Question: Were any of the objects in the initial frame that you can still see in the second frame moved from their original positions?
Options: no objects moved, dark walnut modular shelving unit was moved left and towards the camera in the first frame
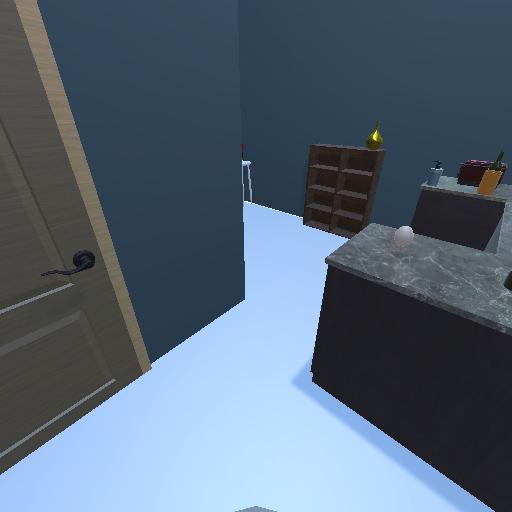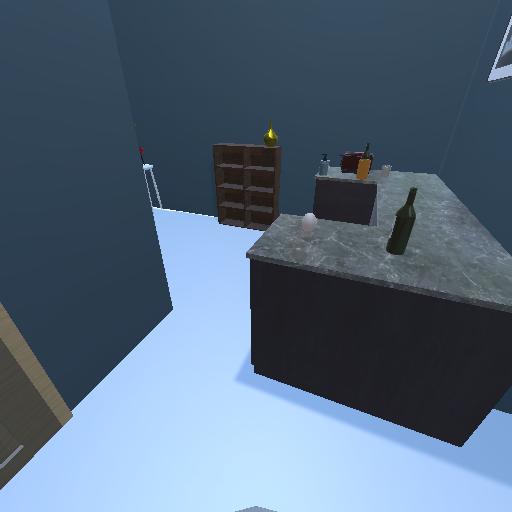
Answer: no objects moved